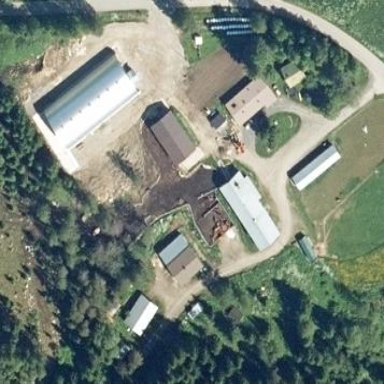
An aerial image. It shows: Farmyard area.